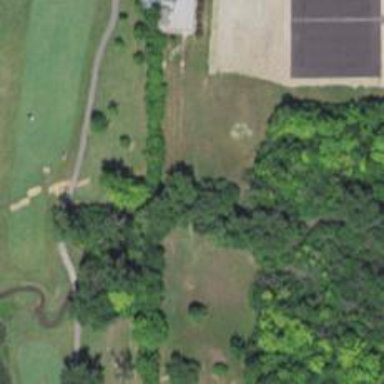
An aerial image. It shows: Path leading to bridge.